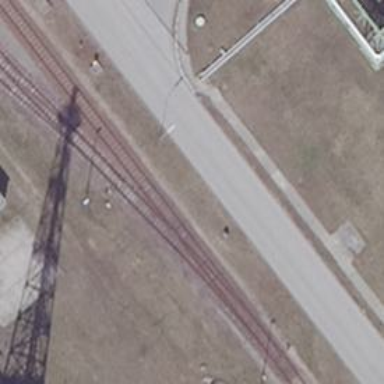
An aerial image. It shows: Railway yard used for servicing trains.